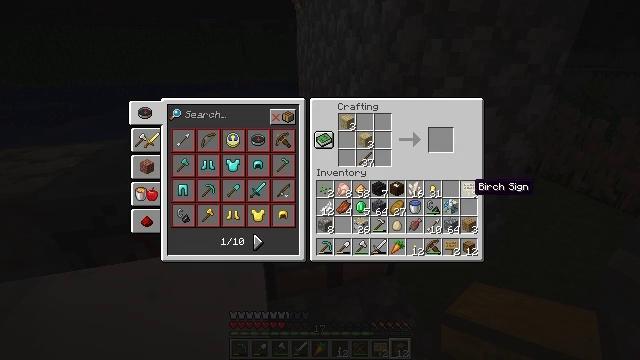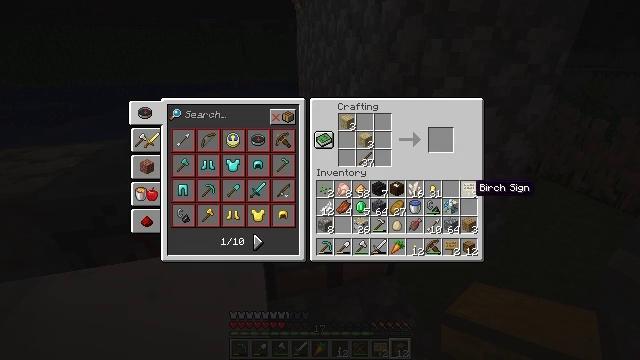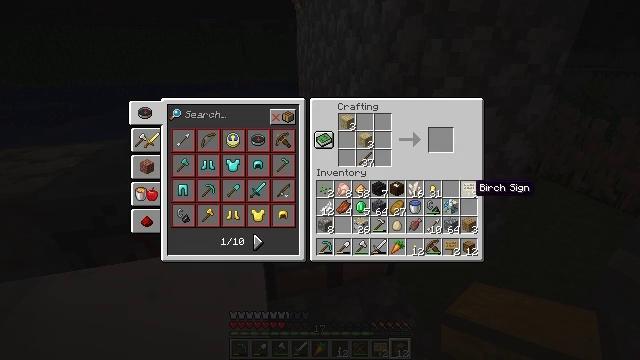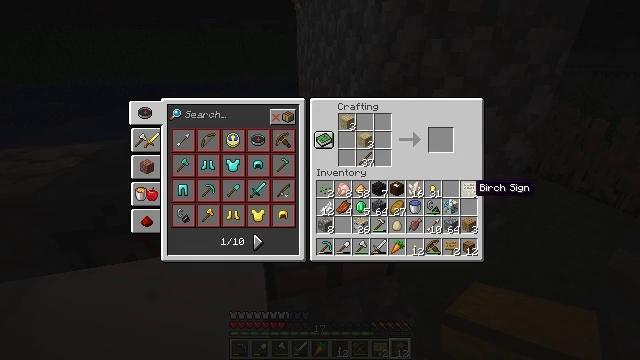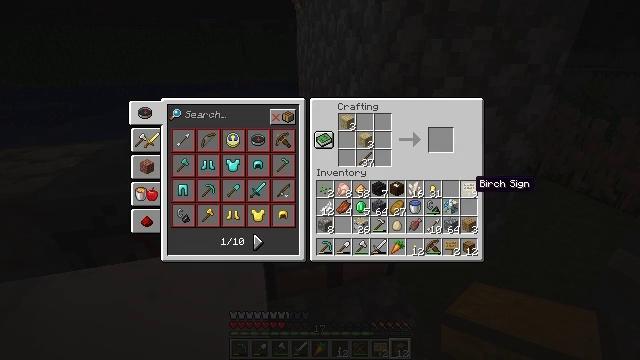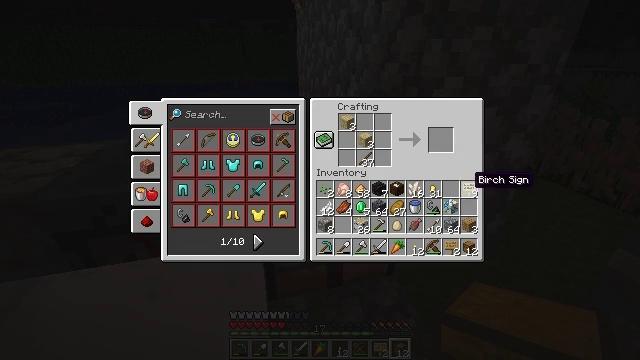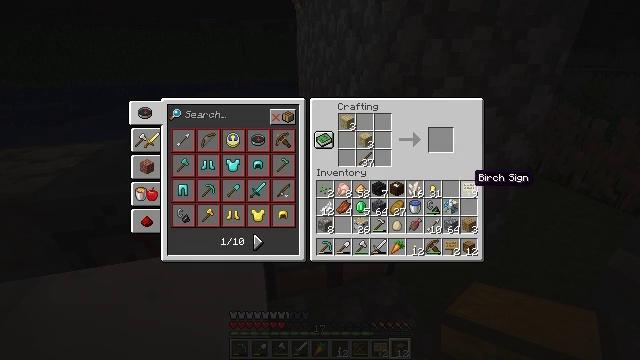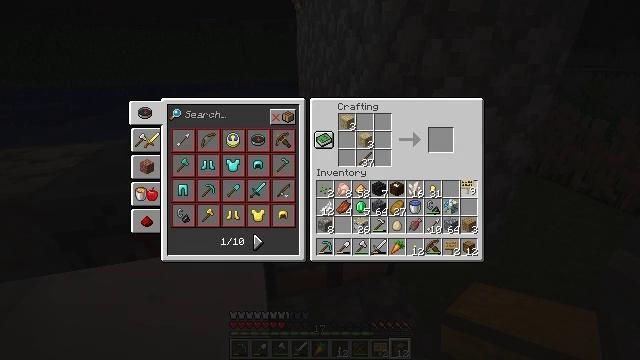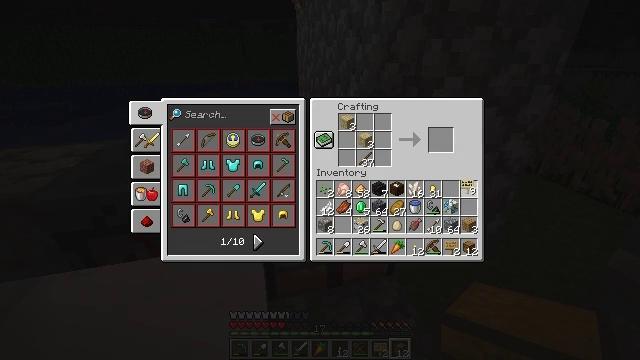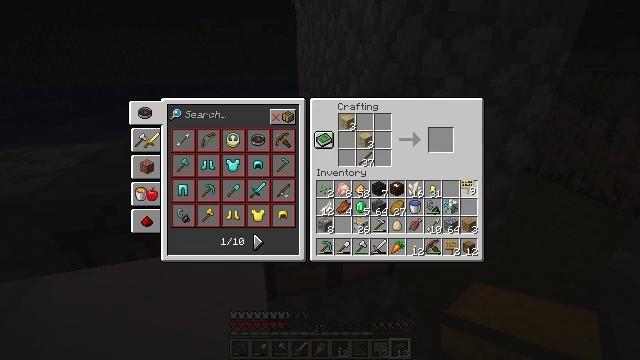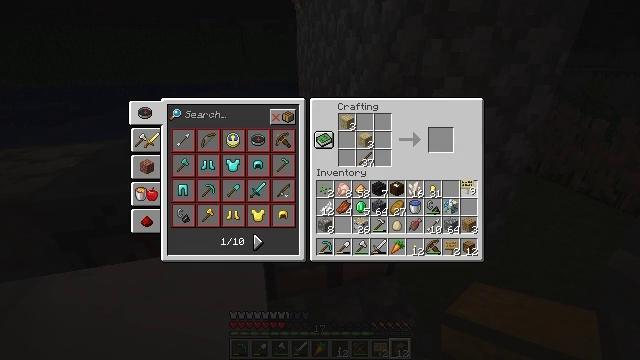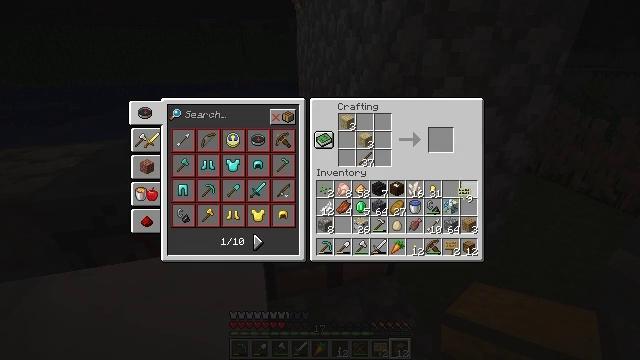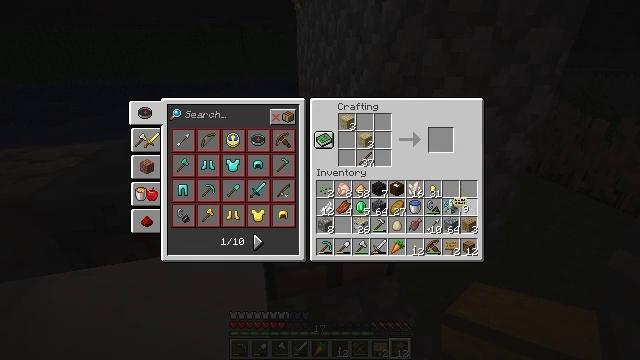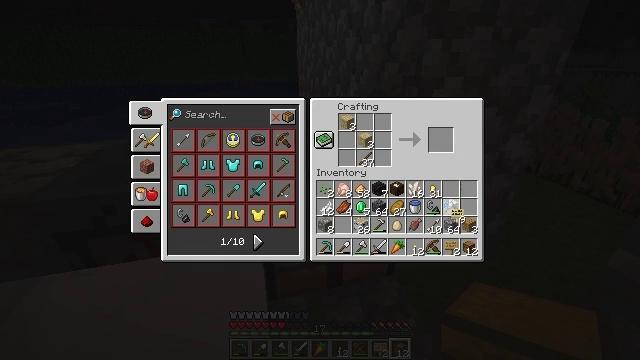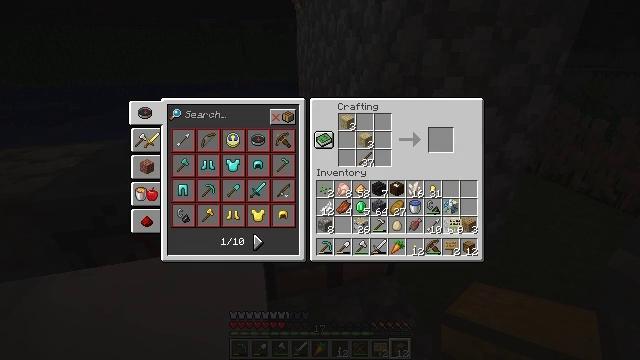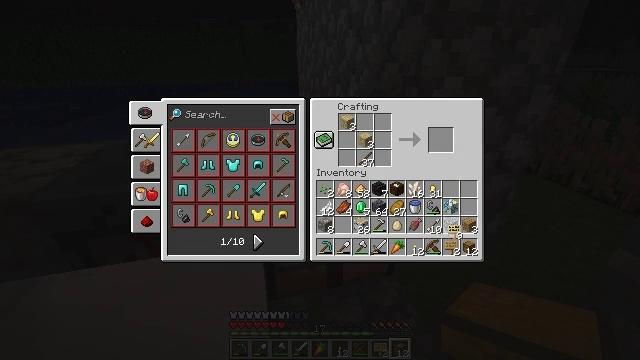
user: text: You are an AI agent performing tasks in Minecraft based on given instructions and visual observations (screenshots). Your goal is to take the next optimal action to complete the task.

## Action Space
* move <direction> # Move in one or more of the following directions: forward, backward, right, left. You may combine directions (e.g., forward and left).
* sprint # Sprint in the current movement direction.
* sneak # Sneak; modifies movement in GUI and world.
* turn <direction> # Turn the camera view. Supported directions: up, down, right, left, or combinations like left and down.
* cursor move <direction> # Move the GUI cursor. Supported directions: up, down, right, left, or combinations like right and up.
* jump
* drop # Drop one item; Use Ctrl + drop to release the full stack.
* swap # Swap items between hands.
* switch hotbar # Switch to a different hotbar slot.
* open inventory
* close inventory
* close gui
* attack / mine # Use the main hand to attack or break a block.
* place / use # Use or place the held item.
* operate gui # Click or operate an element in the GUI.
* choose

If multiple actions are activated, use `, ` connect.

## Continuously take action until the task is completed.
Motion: motion action
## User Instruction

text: Create a birch sign using planks and sticks on the crafting table.
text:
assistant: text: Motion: no_op
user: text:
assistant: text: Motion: no_op
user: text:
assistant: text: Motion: no_op
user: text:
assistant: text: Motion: no_op
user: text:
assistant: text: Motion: no_op
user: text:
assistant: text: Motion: no_op
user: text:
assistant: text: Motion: operate gui
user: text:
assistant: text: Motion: operate gui
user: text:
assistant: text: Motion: operate gui
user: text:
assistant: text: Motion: no_op
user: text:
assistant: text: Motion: cursor move down
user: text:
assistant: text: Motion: cursor move down
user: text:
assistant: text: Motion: cursor move down
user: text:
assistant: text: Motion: cursor move down
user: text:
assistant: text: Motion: no_op
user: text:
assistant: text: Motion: no_op
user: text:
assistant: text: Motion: no_op
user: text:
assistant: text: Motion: no_op
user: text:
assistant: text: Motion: no_op
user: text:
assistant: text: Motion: no_op
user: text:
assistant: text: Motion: no_op
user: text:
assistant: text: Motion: operate gui
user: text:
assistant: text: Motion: operate gui
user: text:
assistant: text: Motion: operate gui
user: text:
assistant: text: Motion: no_op
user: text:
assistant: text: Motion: no_op
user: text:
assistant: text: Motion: no_op
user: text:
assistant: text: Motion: no_op
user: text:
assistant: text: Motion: cursor move up
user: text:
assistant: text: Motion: cursor move up